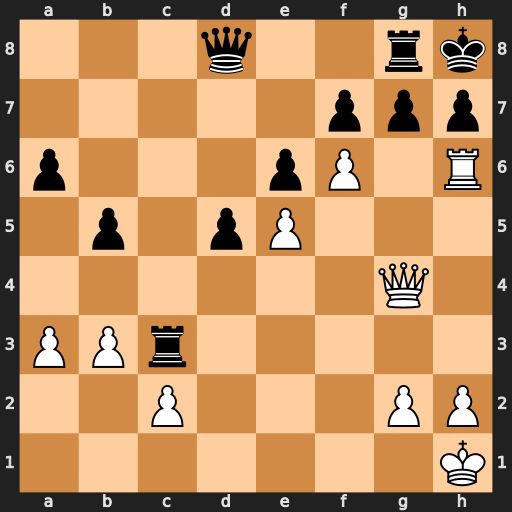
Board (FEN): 3q2rk/5ppp/p3pP1R/1p1pP3/6Q1/PPr5/2P3PP/7K
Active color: w
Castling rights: -
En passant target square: -
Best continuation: Rxh7+ Kxh7 Qh5#